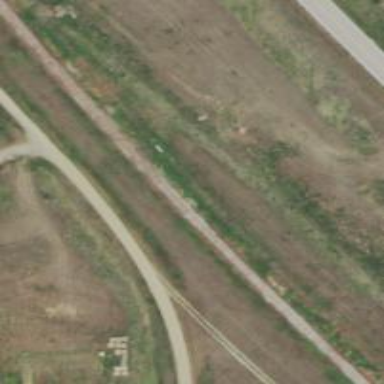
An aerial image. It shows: Disused railway siding.